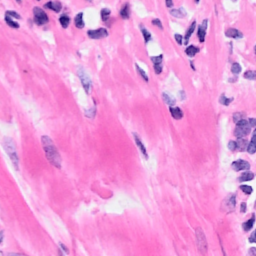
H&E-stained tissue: Breast